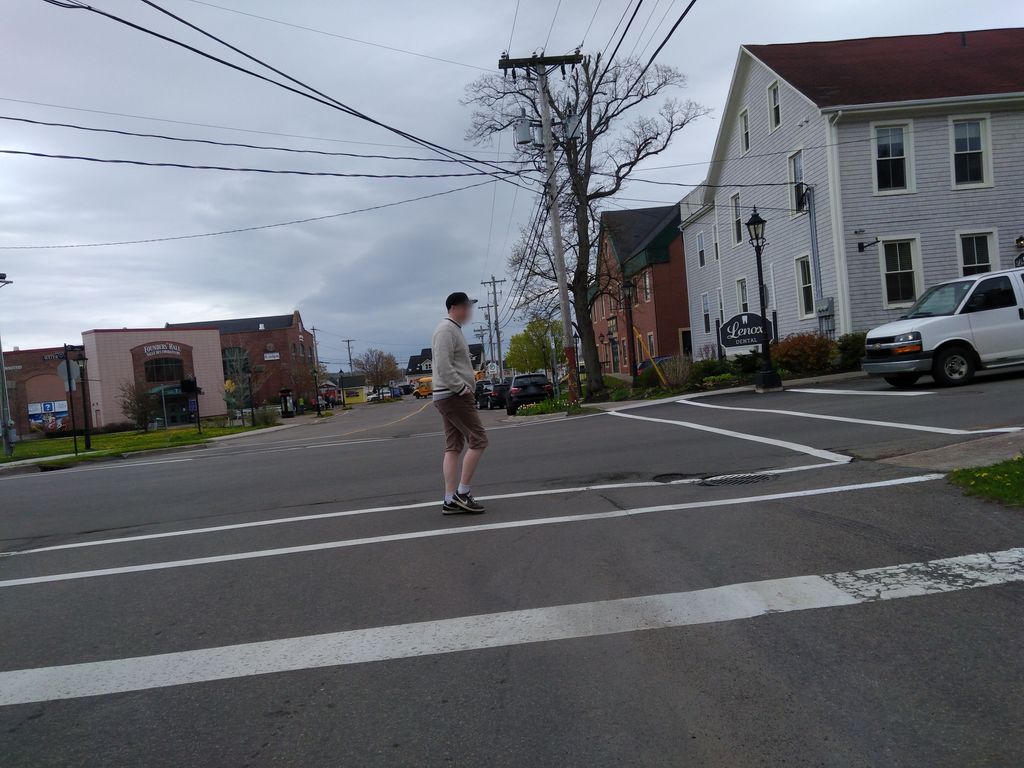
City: charlottetown